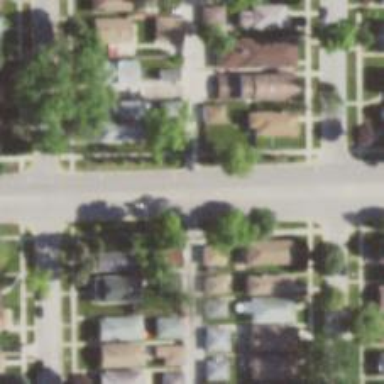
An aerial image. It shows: Alley classified as service road.